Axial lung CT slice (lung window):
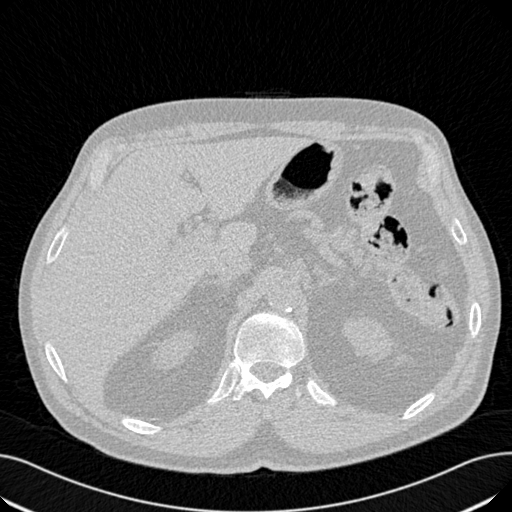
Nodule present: no